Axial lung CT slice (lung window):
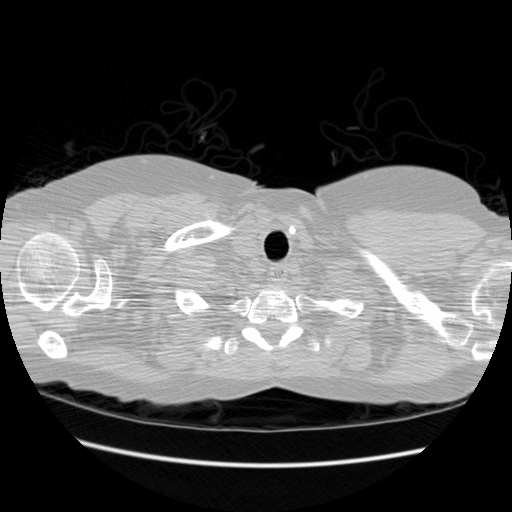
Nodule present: no